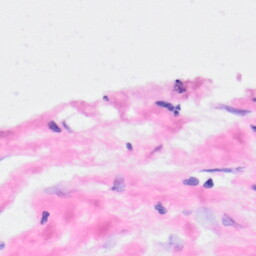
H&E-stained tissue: Kidney